A bearing vibration time series has been folded into this square grayscale image, one row per segment of consecutive samples. What is the most likely bearing condition (normal, inner_race, outer_race, ball)?
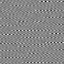
Answer: outer_race